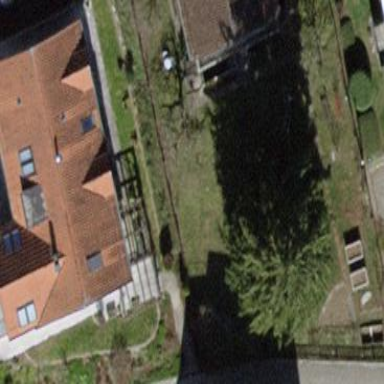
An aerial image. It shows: Semidetached house.